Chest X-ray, PA view. Patient: 35 years old, sex M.
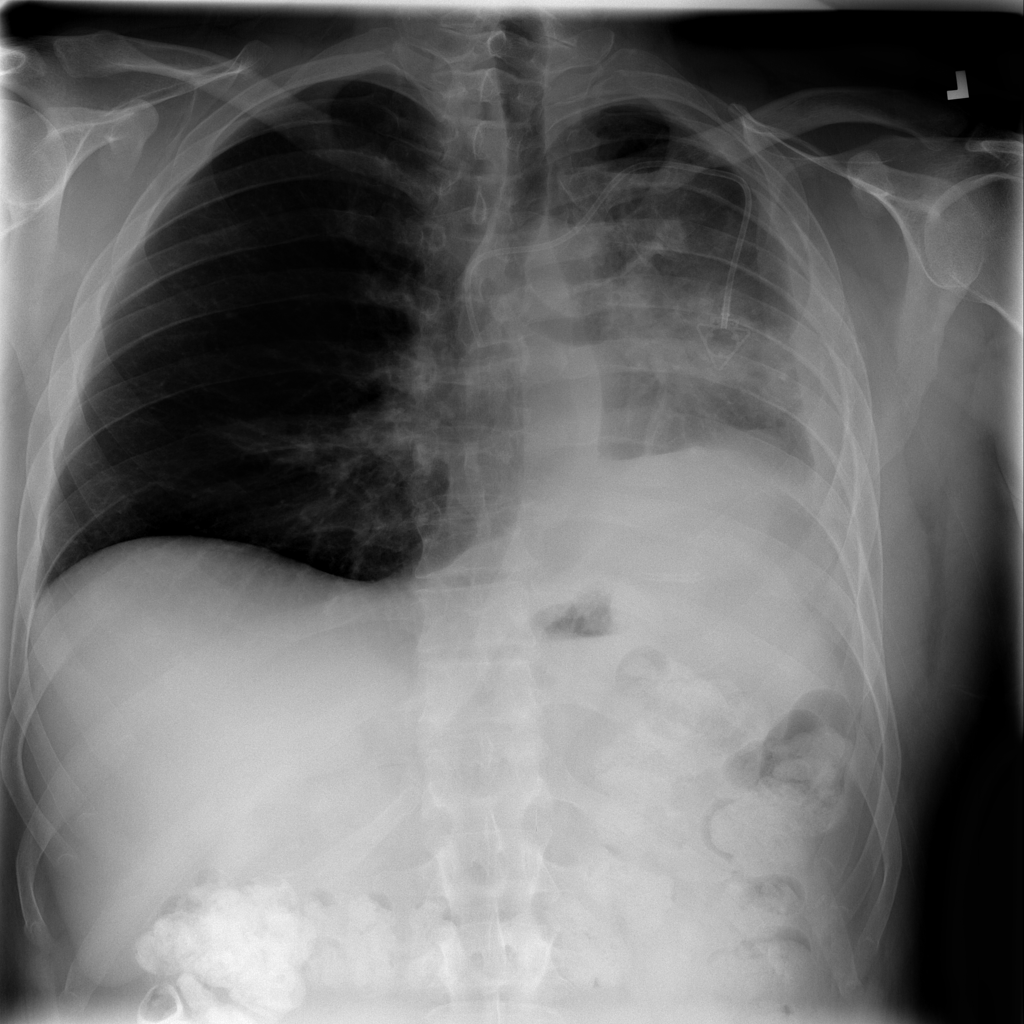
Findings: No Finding